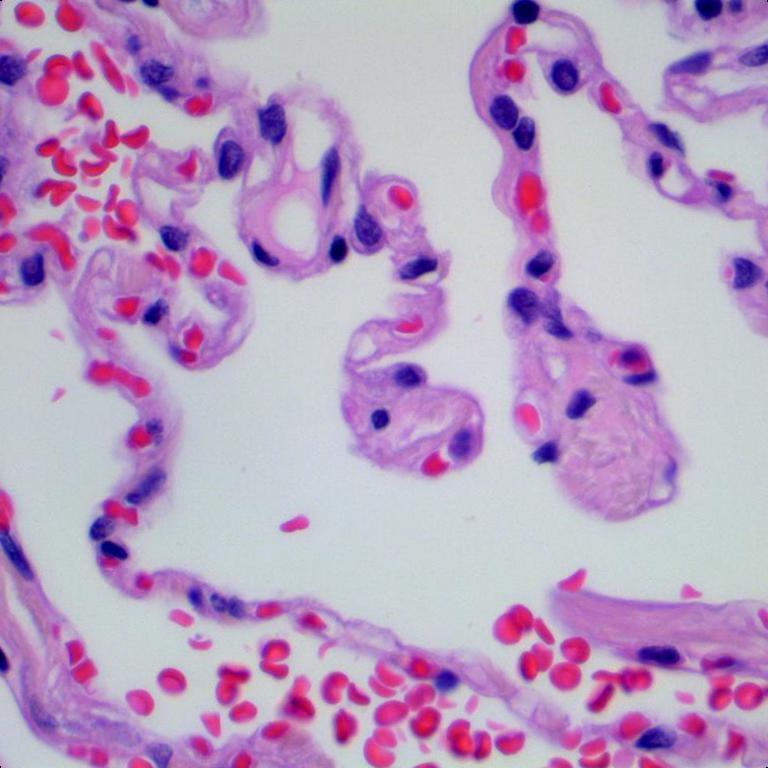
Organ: lung
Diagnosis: benign